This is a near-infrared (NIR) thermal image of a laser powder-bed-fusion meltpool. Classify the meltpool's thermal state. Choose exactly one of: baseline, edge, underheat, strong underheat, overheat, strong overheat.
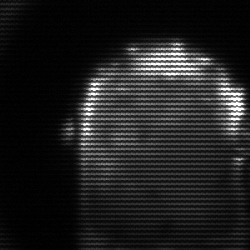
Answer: baseline